Interaction volume radius: 5 \u00c5
Interaction volume height: 10 \u00c5
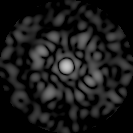
Disorder parameter: 0.8548